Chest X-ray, PA view. Patient: 48 years old, sex F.
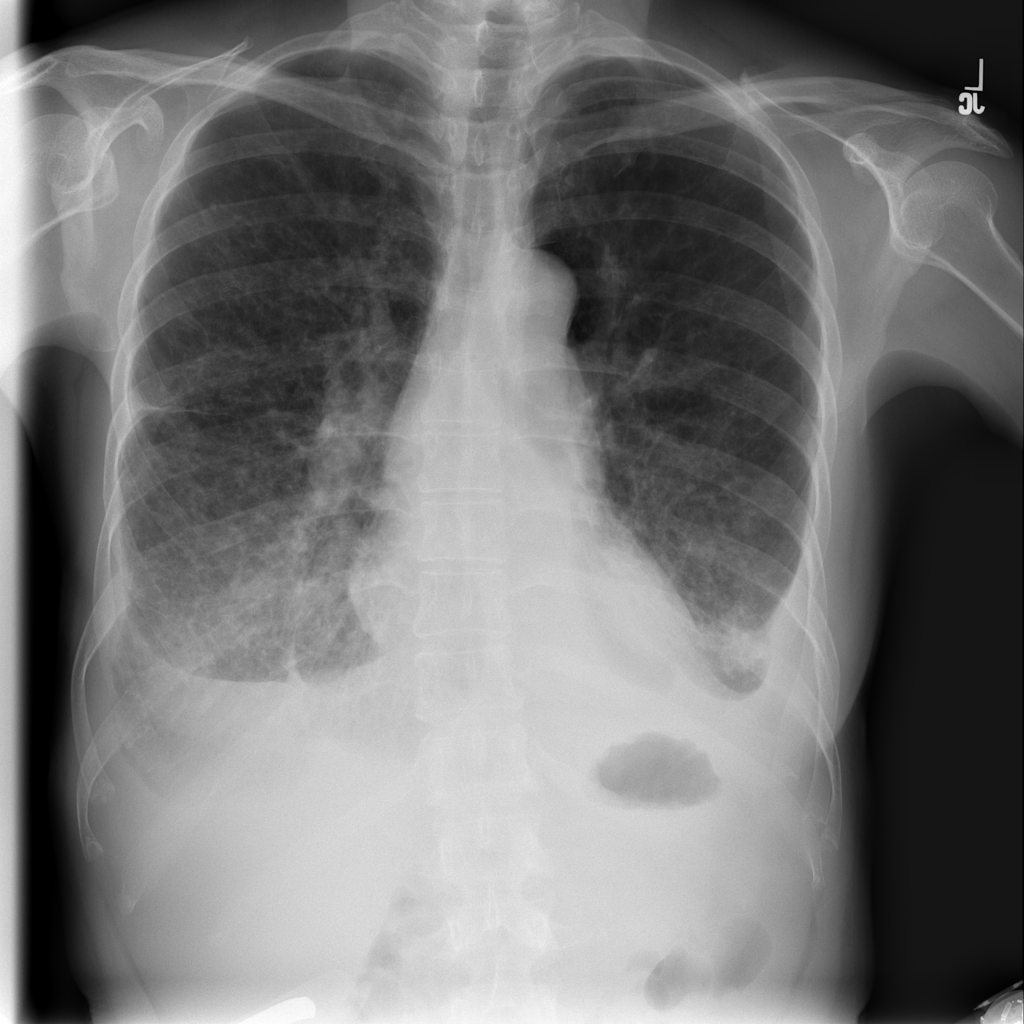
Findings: Effusion